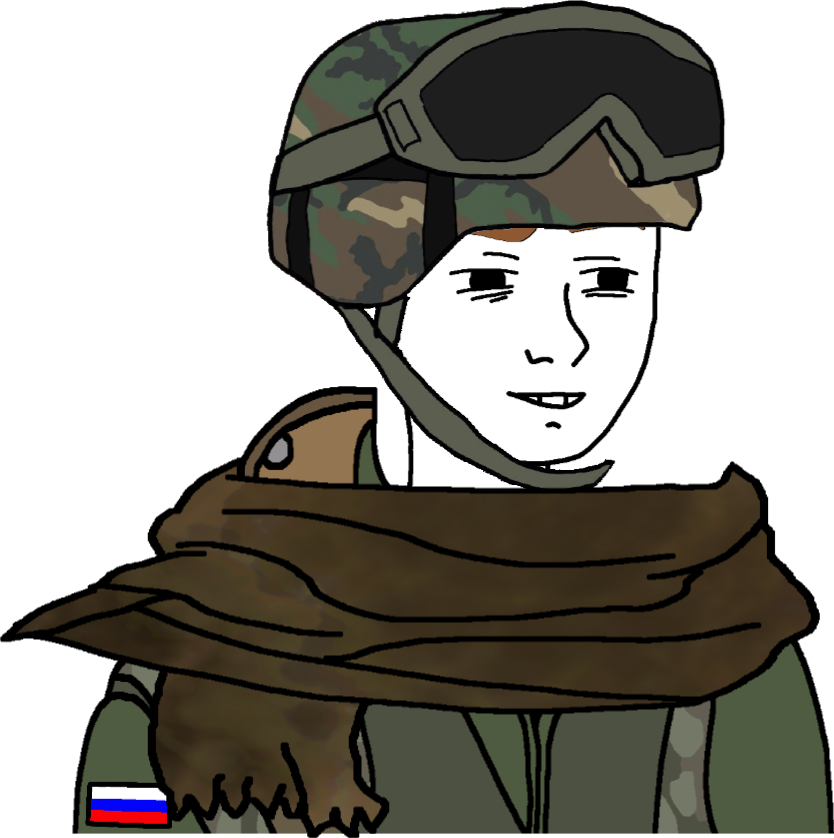
Label: 5_Twinkjak